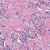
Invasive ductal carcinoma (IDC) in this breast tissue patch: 1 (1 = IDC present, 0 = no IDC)